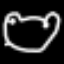
Label: frog